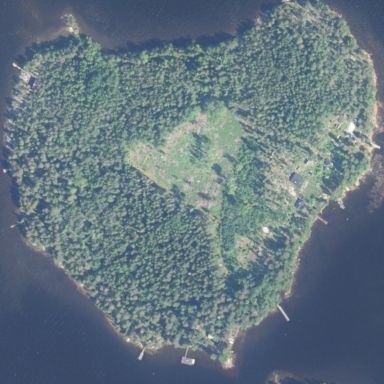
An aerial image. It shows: Mixed woodland forest on island.